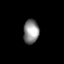
Tissue: prostate
Cell type: Endothelial cells
Senescence score: 0.6847
Nuclear area (px): 366
Mean DAPI intensity: 140.831